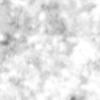
Label: no_change